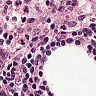
Metastatic tissue present: no